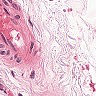
Metastatic tissue present: no